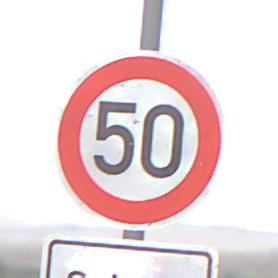
Verkehrszeichen: Geschwindigkeit50
Zusatzzeichen unten: HinweisDurchVerbaleAngabe8
Umgebung: Outdoor, Nature
Tageszeit: Midday
Wetter: PartlyCloudy
Licht: Natural
Jahreszeit: NotSpecified
Kontrast: LowContrast